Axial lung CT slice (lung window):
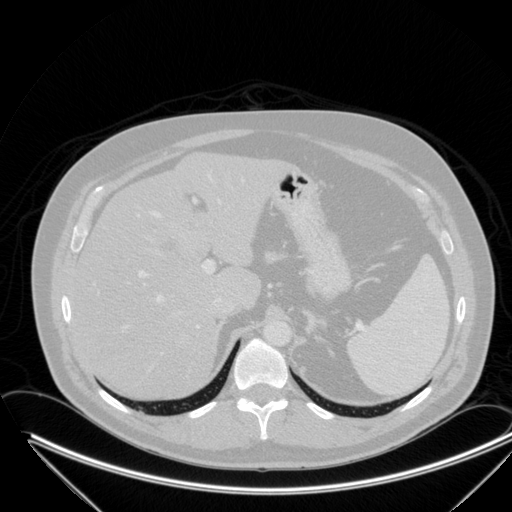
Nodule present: no